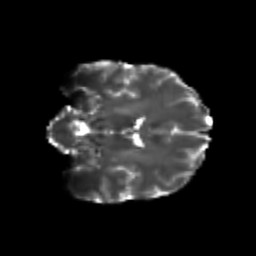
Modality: T2w
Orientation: coronal
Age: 25
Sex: male
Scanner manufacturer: siemens
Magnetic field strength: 3 T
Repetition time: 3.5 s
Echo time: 0.104 s